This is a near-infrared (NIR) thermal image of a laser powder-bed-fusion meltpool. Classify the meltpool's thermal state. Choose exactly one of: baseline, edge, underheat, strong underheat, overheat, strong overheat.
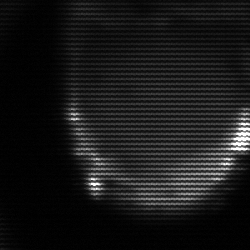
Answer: edge